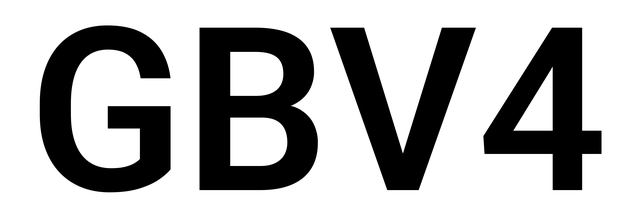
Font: Roboto_SemiBold